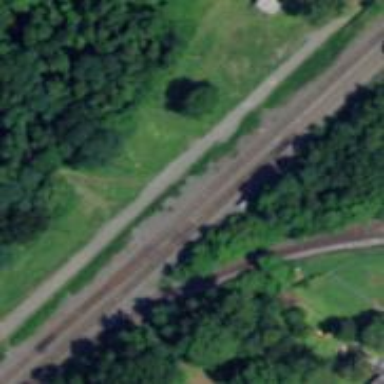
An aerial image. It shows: Railway track.